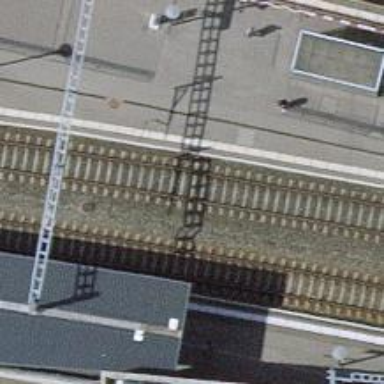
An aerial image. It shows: Public transport stop position along the railway.